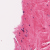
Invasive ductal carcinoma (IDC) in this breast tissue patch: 0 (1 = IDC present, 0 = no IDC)